Question: My project has several checkboxes, I would like to mark some as selected
[An example]

How do I tag a specific one?
I tried
'''
self.checkButton[2].select()
self.checkButton['checkbox_2'].select()
self.checkButton.select(2)
'''
but without success, how do I check a specific checkbox?
'self.checkButton' is my checkbox
'''
self.checkButton = tkinter.Checkbutton(self.canvas, background="white", ...)
'''
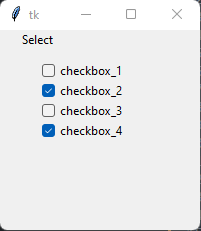
Answer: to recover the value of the Checkbutton you have to associate them to some variables ad use its .set() .get() methods.
I've wrote a complete example with Checkbutton and Radiobutton if you prefer.
'''
#!/usr/bin/python3
import sys
import tkinter as tk
from tkinter import ttk
from tkinter import messagebox
class Main(ttk.Frame):
def __init__(self, parent, ):
super().__init__(name="main")
self.parent = parent
self.option = tk.IntVar()
self.check_one = tk.BooleanVar()
self.check_two = tk.BooleanVar()
self.check_three = tk.BooleanVar()
self.check_four = tk.BooleanVar()
self.values = ('Apple','Banana','Orange')
self.init_ui()
def init_ui(self):
f0 = ttk.Frame(self)
f1 = ttk.Frame(f0,)
ttk.Label(f1, text="First Checkbox:").pack()
self.checkbox_1 = ttk.Checkbutton(f1, onvalue=1, offvalue=0, name = "first_checkbox", variable=self.check_one).pack()
ttk.Label(f1, text="Second Checkbox:").pack()
self.checkbox_2 = ttk.Checkbutton(f1, onvalue=1, offvalue=0, name = "second_checkbox", variable=self.check_two).pack()
ttk.Label(f1, text="Third Checkbox:").pack()
self.checkbox_3 = ttk.Checkbutton(f1, onvalue=1, offvalue=0, name = "third_checkbox", variable=self.check_three).pack()
ttk.Label(f1, text="Fourth Checkbox:").pack()
self.checkbox_4 = ttk.Checkbutton(f1, onvalue=1, offvalue=0, name = "fourth_checkbox", variable=self.check_four).pack()
ttk.Label(f1, text="Radiobutton:").pack()
for index, text in enumerate(self.values):
ttk.Radiobutton(f1,
text=text,
variable=self.option,
value=index,).pack()
f2 = ttk.Frame(f0,)
bts = [("Callback", 7, self.on_callback, "<Alt-k>"),
("Close", 0, self.on_close, "<Alt-c>")]
for btn in bts:
ttk.Button(f2,
text=btn[0],
underline=btn[1],
command = btn[2]).pack(fill=tk.X, padx=5, pady=5)
self.parent.bind(btn[3], btn[2])
f1.pack(side=tk.LEFT, fill=tk.BOTH, expand=1)
f2.pack(side=tk.RIGHT, fill=tk.Y, expand=0)
f0.pack(fill=tk.BOTH, expand=1)
def on_callback(self, evt=None):
print ("self.first_checkbox = {0}".format(self.check_one.get()))
print ("self.second_checkbox = {0}".format(self.check_two.get()))
print ("self.third_checkbox = {0}".format(self.check_three.get()))
print ("self.fourth_checkbox = {0}".format(self.check_four.get()))
print ("self.option = {}".format(self.option.get()))
def on_close(self, evt=None):
self.parent.on_exit()
class App(tk.Tk):
"""Main Application start here"""
def __init__(self, *args, **kwargs):
super().__init__()
self.protocol("WM_DELETE_WINDOW", self.on_exit)
self.set_style(kwargs["style"])
self.set_title(kwargs["title"])
self.resizable(width=False, height=False)
Main(self).pack(fill=tk.BOTH, expand=1)
def set_style(self, which):
self.style = ttk.Style()
self.style.theme_use(which)
def set_title(self, title):
s = "{0}".format(title)
self.title(s)
def on_exit(self):
"""Close all"""
msg = "Do you want to quit?"
if messagebox.askokcancel(self.title(), msg, parent=self):
self.destroy()
def main():
args = []
for i in sys.argv:
args.append(i)
#('winnative', 'clam', 'alt', 'default', 'classic', 'vista', 'xpnative')
kwargs = {"style":"clam", "title":"Simple App",}
app = App(*args, **kwargs)
app.mainloop()
if __name__ == '__main__':
main()
'''
<URL>
<URL>